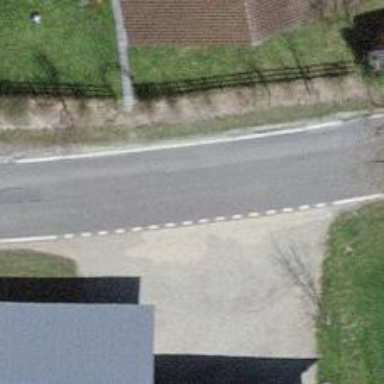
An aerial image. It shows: Tertiary road with traffic calming feature known as choker.